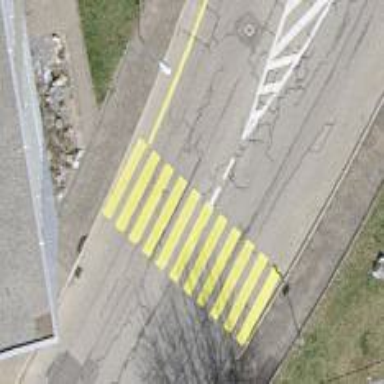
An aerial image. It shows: Marked zebra crossing on the road.